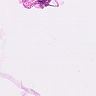
Metastatic tissue present: no